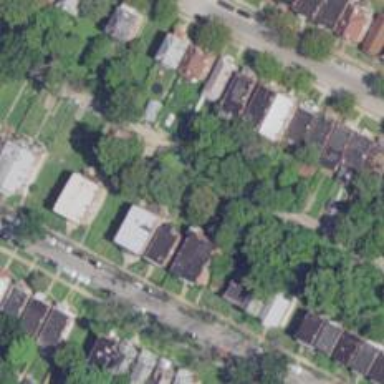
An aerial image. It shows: Neighborhood.